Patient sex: M
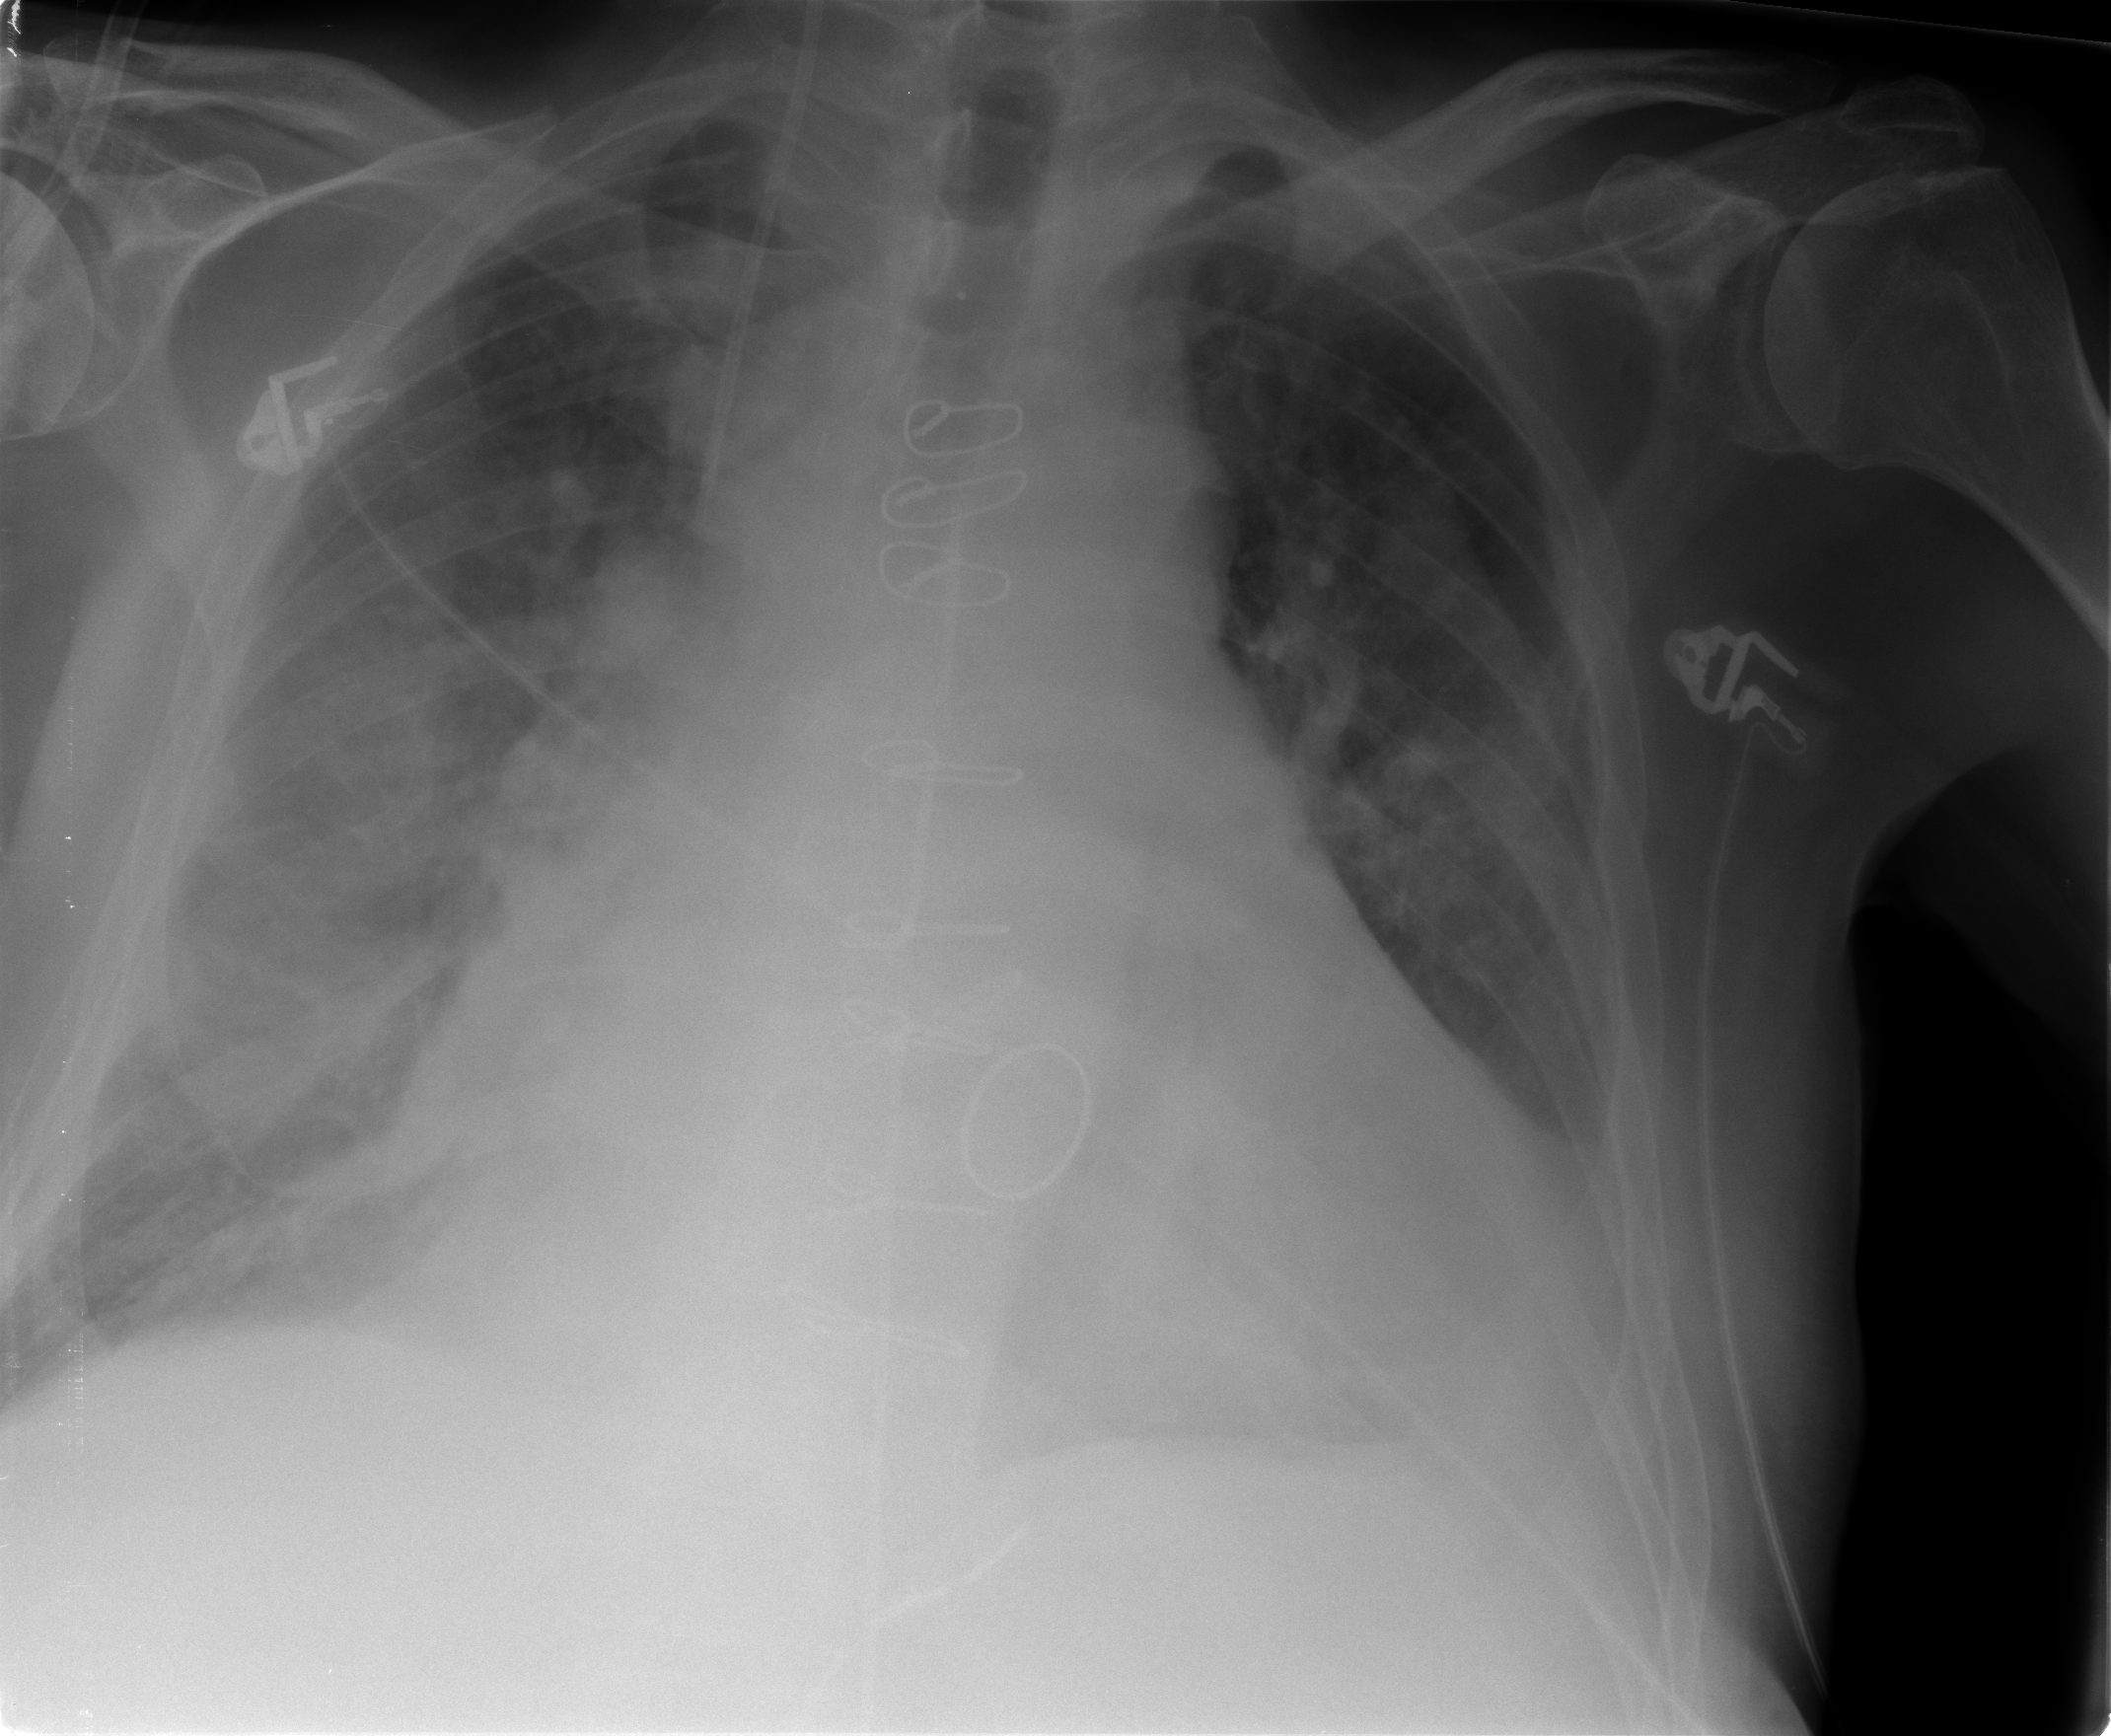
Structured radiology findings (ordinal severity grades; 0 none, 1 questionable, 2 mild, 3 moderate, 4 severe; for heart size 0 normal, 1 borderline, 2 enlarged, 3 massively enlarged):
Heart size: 3
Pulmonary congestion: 3
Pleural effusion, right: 3
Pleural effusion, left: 2
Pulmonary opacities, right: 3
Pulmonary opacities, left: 2
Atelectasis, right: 3
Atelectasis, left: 2